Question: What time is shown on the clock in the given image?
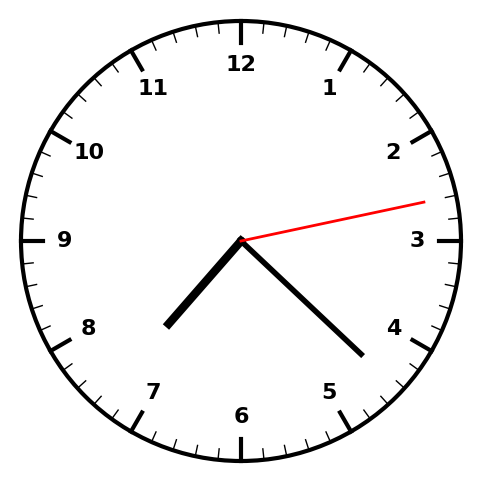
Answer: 07:22:13